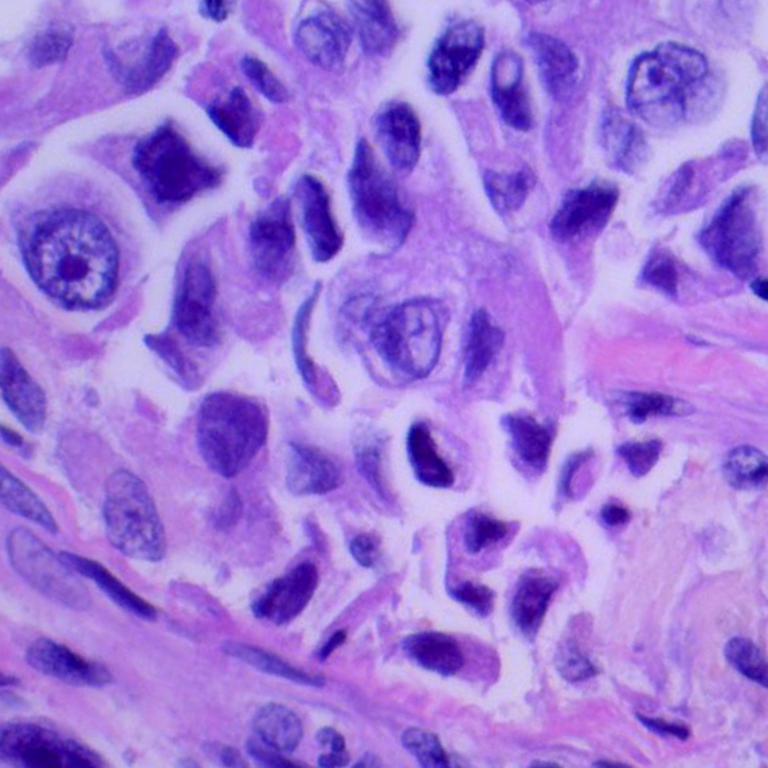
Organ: lung
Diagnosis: adenocarcinomas